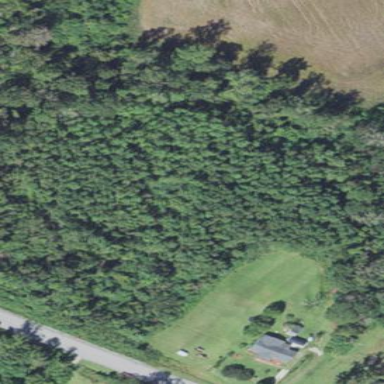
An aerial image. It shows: Forest with evergreen needle-leaved trees.